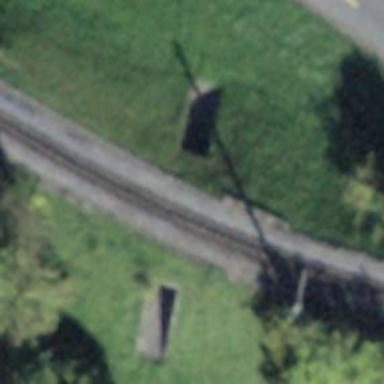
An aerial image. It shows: Path through tunnel.